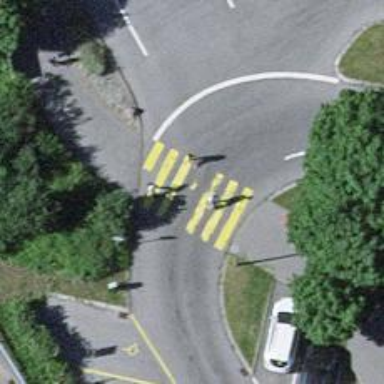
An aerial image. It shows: Uncontrolled zebra crossing on the road.